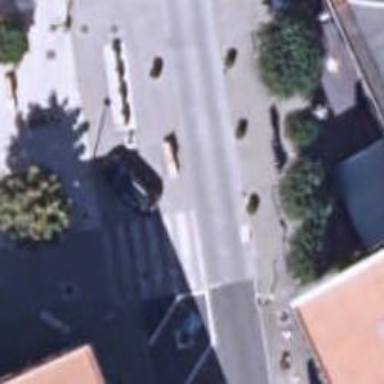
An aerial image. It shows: Marked road crossing with traffic calming table.